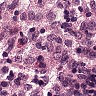
Metastatic tissue present: no